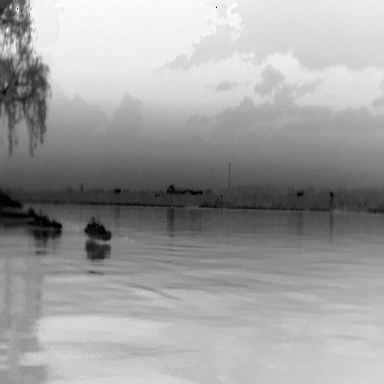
There are three objects shown in the infrared image, including two warships, and a liner.